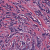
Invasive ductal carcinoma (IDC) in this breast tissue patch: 1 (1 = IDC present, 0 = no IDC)